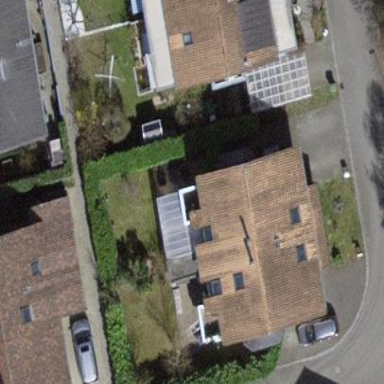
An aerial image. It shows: Building with tile roof.